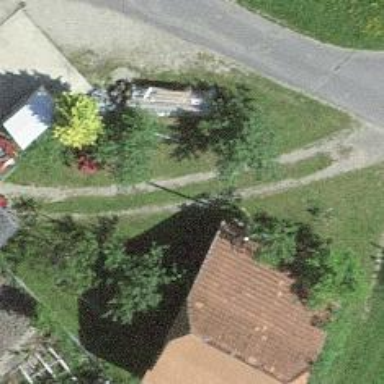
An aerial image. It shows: Barn.